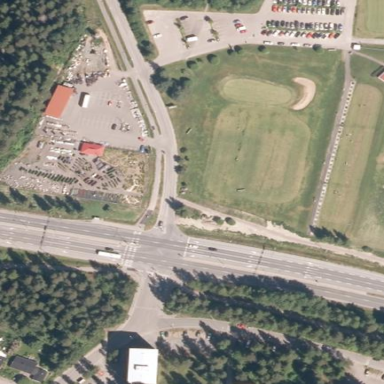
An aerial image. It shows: Driving range for golfing on grass surface.